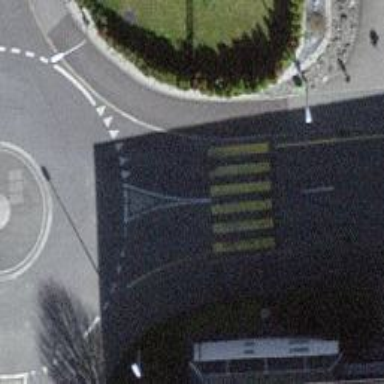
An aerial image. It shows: Zebra crossing on footway.